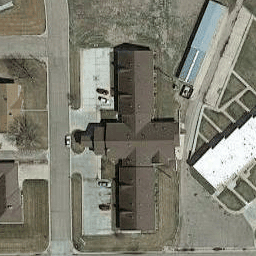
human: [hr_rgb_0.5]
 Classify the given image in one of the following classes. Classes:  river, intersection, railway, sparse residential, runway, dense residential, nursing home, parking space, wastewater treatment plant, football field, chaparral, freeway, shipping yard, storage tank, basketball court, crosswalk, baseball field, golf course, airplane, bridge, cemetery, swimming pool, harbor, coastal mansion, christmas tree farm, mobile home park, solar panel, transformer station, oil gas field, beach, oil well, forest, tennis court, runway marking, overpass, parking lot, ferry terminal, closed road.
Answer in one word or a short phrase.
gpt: nursing home